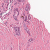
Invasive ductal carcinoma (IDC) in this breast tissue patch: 0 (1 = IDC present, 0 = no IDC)